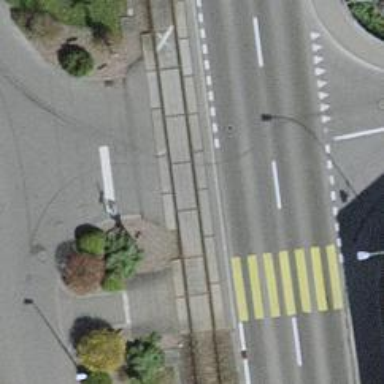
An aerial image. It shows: Railway level crossing.